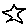
Label: star